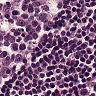
Metastatic tissue present: no